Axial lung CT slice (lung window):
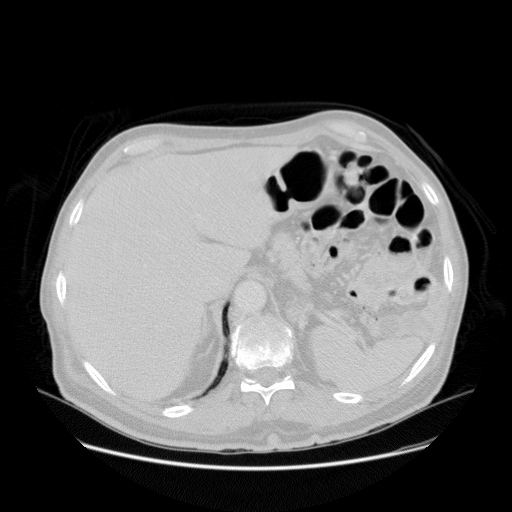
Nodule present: no